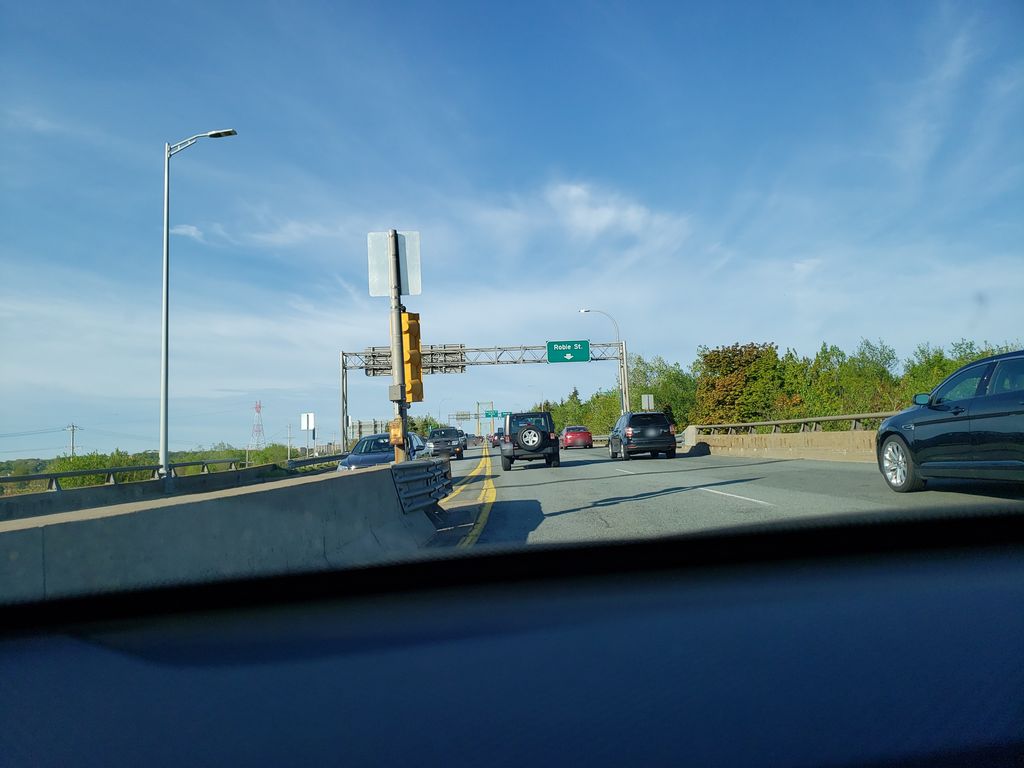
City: halifax